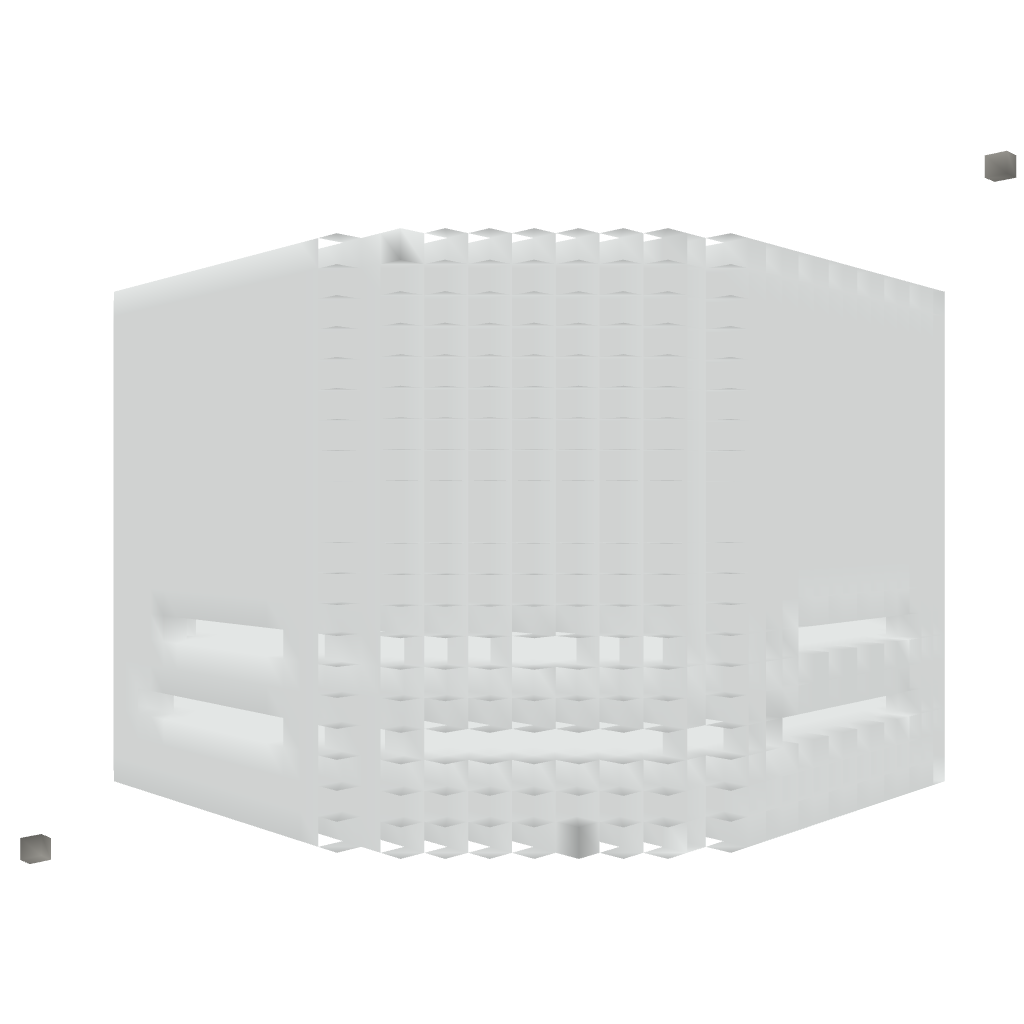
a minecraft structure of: Toilet paper